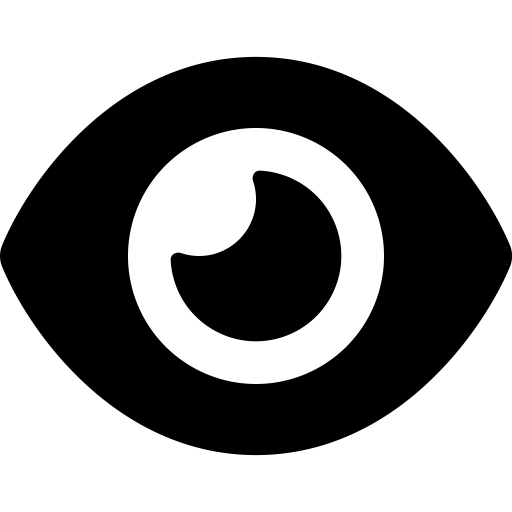
Tags: icon, FontAwesome, fa-icon, solid, eye